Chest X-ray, AP view. Patient: 18 years old, sex M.
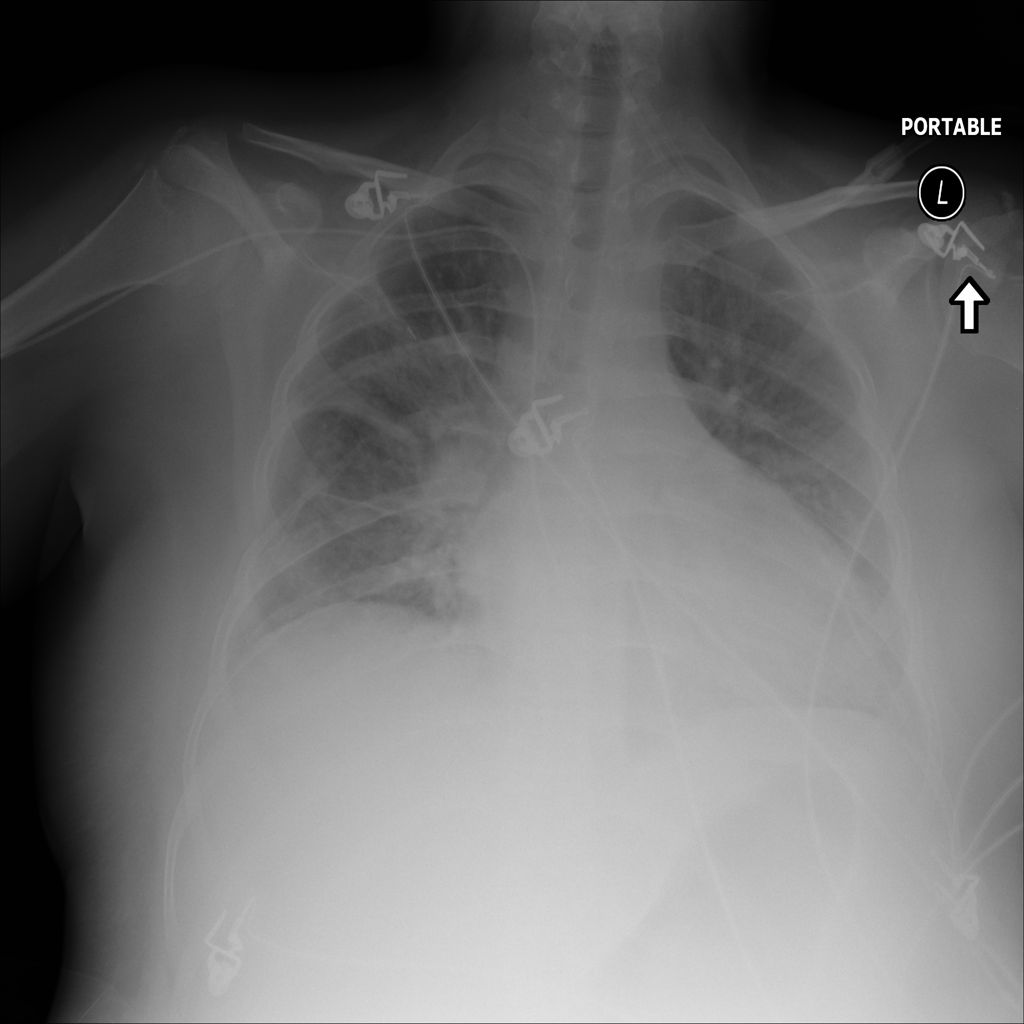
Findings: Atelectasis